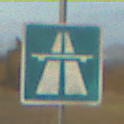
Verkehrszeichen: Autobahn
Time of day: SunriseSunset
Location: Outdoor (Nature)
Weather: PartlyCloudy
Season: NotSpecified
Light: Natural